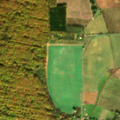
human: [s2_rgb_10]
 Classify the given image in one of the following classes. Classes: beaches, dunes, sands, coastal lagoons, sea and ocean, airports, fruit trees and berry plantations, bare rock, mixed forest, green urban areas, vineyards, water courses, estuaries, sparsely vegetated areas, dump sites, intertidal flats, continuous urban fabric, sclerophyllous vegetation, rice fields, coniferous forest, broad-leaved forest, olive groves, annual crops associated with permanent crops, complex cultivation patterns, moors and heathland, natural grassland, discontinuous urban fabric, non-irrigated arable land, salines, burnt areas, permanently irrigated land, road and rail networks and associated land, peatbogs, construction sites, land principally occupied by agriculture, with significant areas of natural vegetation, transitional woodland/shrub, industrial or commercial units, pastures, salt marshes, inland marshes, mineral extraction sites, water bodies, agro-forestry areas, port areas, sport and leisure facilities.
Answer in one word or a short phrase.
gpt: discontinuous urban fabric, non-irrigated arable land, complex cultivation patterns, broad-leaved forest